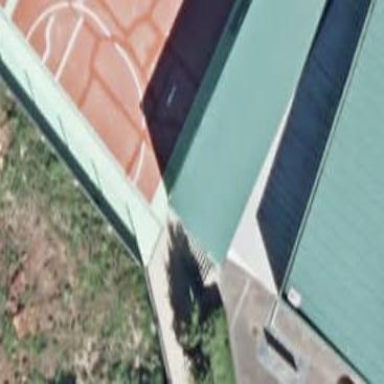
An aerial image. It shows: School building.